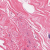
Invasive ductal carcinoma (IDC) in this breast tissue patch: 0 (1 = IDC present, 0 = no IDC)